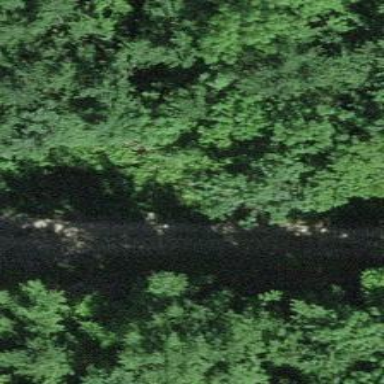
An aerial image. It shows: Compacted track road with grade3 tracktype.